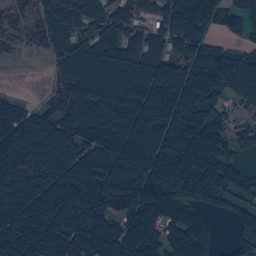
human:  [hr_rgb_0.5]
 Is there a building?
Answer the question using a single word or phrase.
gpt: yes

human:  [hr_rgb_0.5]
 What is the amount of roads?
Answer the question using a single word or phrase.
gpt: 77

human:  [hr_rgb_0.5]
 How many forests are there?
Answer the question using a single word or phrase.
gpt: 48

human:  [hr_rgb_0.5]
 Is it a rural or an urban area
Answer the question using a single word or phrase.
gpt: rural

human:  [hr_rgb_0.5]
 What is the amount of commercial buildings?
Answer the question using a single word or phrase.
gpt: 1

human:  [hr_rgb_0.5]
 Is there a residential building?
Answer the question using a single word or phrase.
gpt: yes

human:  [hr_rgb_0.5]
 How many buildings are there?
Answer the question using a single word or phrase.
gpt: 2

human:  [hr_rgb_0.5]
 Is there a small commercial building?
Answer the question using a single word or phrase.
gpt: no

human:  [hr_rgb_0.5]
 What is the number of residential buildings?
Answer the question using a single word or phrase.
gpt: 1

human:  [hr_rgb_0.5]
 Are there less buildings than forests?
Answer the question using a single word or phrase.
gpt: yes

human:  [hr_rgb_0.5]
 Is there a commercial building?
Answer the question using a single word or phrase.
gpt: yes

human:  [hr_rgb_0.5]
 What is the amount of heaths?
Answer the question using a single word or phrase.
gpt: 6

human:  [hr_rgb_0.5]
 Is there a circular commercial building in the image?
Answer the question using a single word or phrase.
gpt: no

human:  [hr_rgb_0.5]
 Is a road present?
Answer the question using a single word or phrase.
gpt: yes

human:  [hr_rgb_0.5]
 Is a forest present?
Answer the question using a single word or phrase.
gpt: yes

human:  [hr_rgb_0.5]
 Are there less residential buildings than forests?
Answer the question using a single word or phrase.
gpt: yes

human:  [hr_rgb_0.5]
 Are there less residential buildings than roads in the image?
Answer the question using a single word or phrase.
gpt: yes

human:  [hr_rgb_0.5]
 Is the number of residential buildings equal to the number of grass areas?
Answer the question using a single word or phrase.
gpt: no

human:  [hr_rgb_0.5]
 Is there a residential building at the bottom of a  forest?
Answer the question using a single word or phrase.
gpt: yes

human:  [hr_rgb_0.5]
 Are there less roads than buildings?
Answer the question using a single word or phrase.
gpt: no

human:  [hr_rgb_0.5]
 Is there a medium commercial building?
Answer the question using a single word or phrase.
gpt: yes

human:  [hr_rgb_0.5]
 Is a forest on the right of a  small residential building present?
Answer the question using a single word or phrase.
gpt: no

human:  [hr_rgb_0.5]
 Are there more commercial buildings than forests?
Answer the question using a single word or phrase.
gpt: no

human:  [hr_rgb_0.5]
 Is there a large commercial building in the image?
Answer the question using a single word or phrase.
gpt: no

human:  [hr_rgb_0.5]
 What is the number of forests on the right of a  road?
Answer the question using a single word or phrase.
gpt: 41

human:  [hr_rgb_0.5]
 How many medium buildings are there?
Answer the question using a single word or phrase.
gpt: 2

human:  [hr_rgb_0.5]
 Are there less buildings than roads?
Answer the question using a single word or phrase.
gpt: yes

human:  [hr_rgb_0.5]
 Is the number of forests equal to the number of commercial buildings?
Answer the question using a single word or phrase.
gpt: no

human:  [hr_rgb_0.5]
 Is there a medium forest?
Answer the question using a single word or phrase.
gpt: yes

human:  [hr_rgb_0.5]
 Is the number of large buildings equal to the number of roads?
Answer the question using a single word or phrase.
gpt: no

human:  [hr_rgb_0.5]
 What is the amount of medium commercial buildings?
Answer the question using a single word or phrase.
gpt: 1

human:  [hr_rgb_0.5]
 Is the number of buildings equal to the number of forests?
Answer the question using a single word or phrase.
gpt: no

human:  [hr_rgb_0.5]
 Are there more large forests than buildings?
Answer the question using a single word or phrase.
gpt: yes

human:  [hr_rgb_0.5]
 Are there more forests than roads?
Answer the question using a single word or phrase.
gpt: no

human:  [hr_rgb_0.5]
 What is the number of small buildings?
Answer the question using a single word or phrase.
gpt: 0

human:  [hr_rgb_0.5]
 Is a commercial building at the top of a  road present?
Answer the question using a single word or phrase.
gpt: yes

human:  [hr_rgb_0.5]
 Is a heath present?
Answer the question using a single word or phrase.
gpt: yes

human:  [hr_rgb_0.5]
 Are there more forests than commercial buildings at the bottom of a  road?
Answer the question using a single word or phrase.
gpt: yes

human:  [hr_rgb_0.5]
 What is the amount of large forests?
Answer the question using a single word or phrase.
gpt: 44

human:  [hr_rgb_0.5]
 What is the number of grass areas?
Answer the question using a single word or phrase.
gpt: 12

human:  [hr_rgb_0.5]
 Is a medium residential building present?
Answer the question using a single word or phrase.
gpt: yes

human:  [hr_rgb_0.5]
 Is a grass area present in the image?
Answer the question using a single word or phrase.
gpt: yes

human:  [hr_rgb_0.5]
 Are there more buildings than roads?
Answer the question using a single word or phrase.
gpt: no

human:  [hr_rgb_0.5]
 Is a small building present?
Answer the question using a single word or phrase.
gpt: no

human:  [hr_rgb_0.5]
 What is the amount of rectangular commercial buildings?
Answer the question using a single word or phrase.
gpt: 0

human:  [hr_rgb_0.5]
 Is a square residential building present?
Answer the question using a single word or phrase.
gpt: no

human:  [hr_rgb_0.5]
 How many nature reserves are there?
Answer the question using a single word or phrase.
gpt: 3

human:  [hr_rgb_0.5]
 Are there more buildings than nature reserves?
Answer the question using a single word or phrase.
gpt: no

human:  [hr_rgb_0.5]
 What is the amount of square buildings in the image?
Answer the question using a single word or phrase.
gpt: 0

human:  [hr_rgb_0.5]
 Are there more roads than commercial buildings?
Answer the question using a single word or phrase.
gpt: yes

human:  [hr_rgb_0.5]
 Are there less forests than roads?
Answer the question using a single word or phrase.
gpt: yes

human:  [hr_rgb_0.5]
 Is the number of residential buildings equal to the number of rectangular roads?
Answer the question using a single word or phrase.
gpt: no

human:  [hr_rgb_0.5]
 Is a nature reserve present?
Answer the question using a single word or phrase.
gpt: yes

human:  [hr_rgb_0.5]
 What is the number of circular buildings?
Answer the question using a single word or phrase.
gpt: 0

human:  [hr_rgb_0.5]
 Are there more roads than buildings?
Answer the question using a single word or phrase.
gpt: yes

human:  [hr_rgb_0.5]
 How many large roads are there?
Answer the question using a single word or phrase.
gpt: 0

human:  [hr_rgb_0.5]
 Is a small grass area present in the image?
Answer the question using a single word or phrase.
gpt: yes

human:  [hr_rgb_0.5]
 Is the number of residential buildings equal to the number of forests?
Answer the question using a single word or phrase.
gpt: no

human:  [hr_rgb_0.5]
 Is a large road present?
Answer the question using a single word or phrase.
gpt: no

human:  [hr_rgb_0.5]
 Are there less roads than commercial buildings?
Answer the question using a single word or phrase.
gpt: no

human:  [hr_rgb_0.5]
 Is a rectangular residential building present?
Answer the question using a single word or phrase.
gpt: no

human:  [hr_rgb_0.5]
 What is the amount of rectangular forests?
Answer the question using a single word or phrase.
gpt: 3

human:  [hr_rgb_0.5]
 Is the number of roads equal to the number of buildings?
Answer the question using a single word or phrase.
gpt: no

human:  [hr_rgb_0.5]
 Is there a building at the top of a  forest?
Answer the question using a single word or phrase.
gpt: yes